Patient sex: M
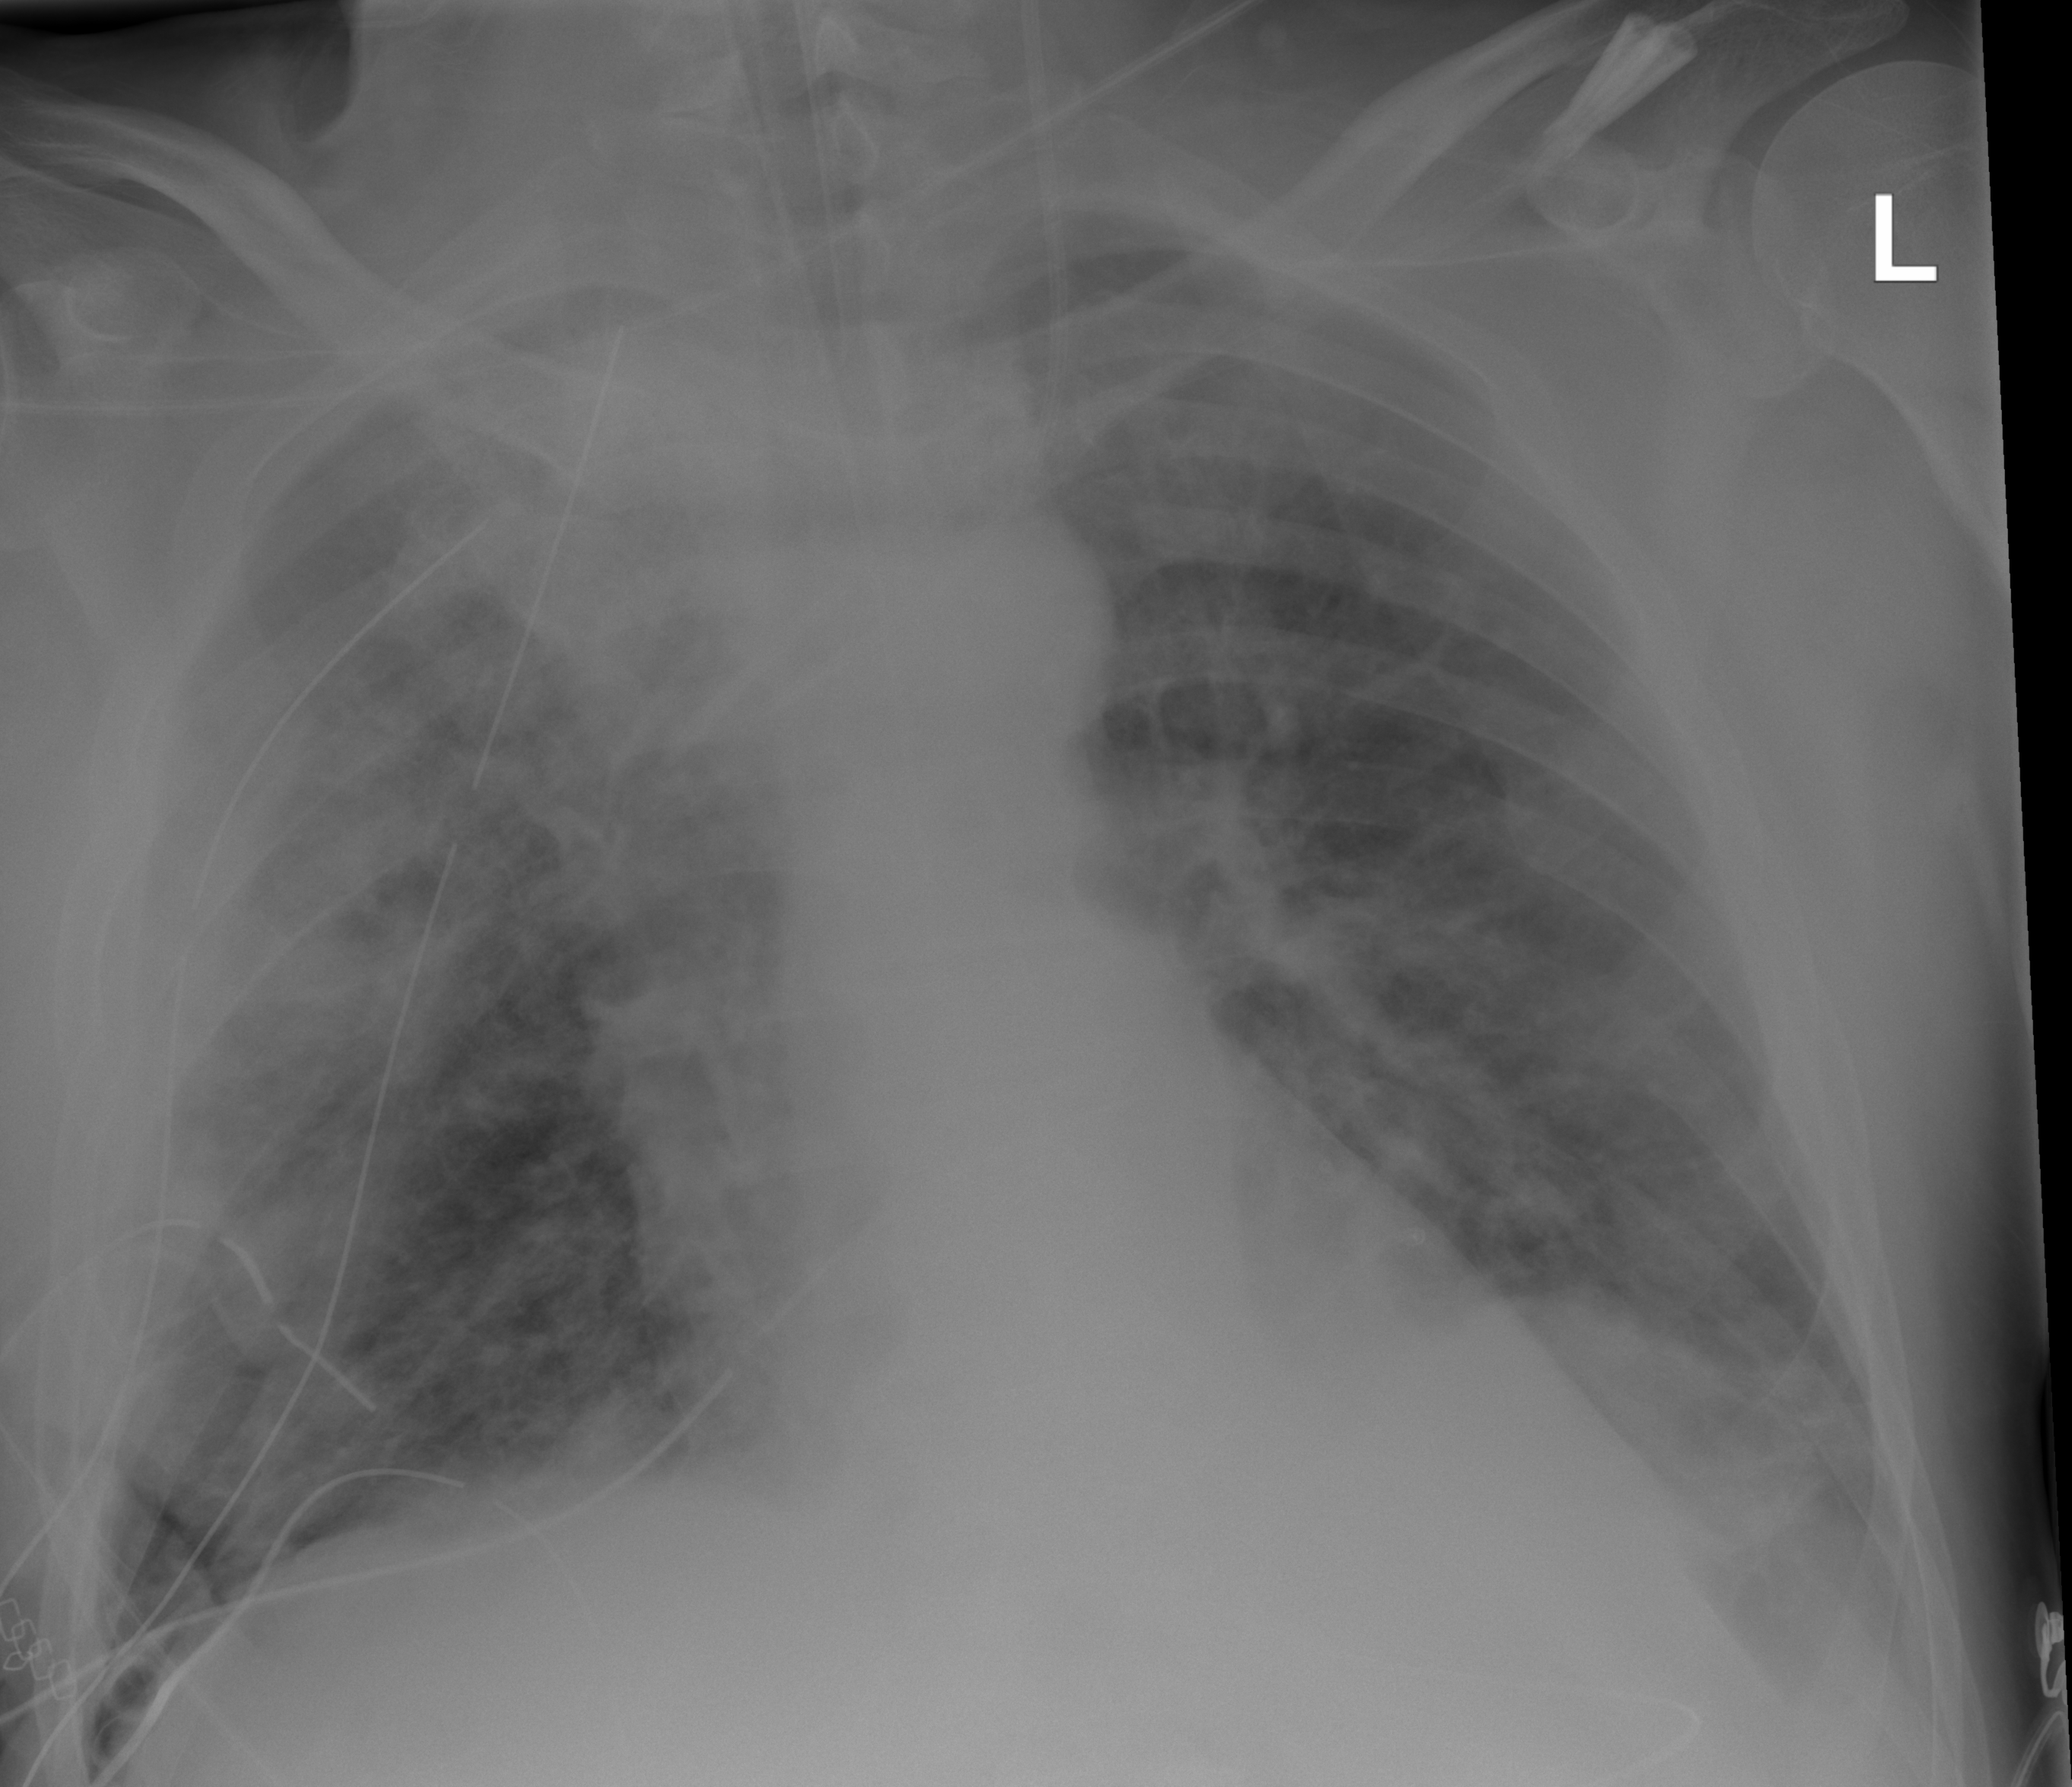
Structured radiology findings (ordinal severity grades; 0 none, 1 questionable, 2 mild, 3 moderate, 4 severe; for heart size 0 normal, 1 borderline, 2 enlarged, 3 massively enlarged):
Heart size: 1
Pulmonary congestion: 0
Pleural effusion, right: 2
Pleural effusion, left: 2
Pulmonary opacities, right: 3
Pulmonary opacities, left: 2
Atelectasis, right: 2
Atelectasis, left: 0